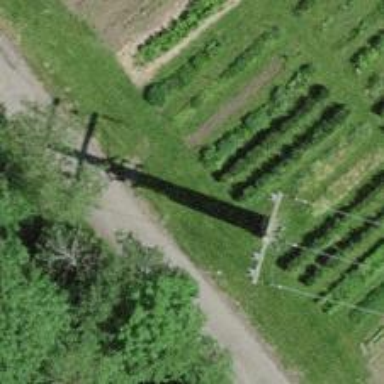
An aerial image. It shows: Termination power pole.